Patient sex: M
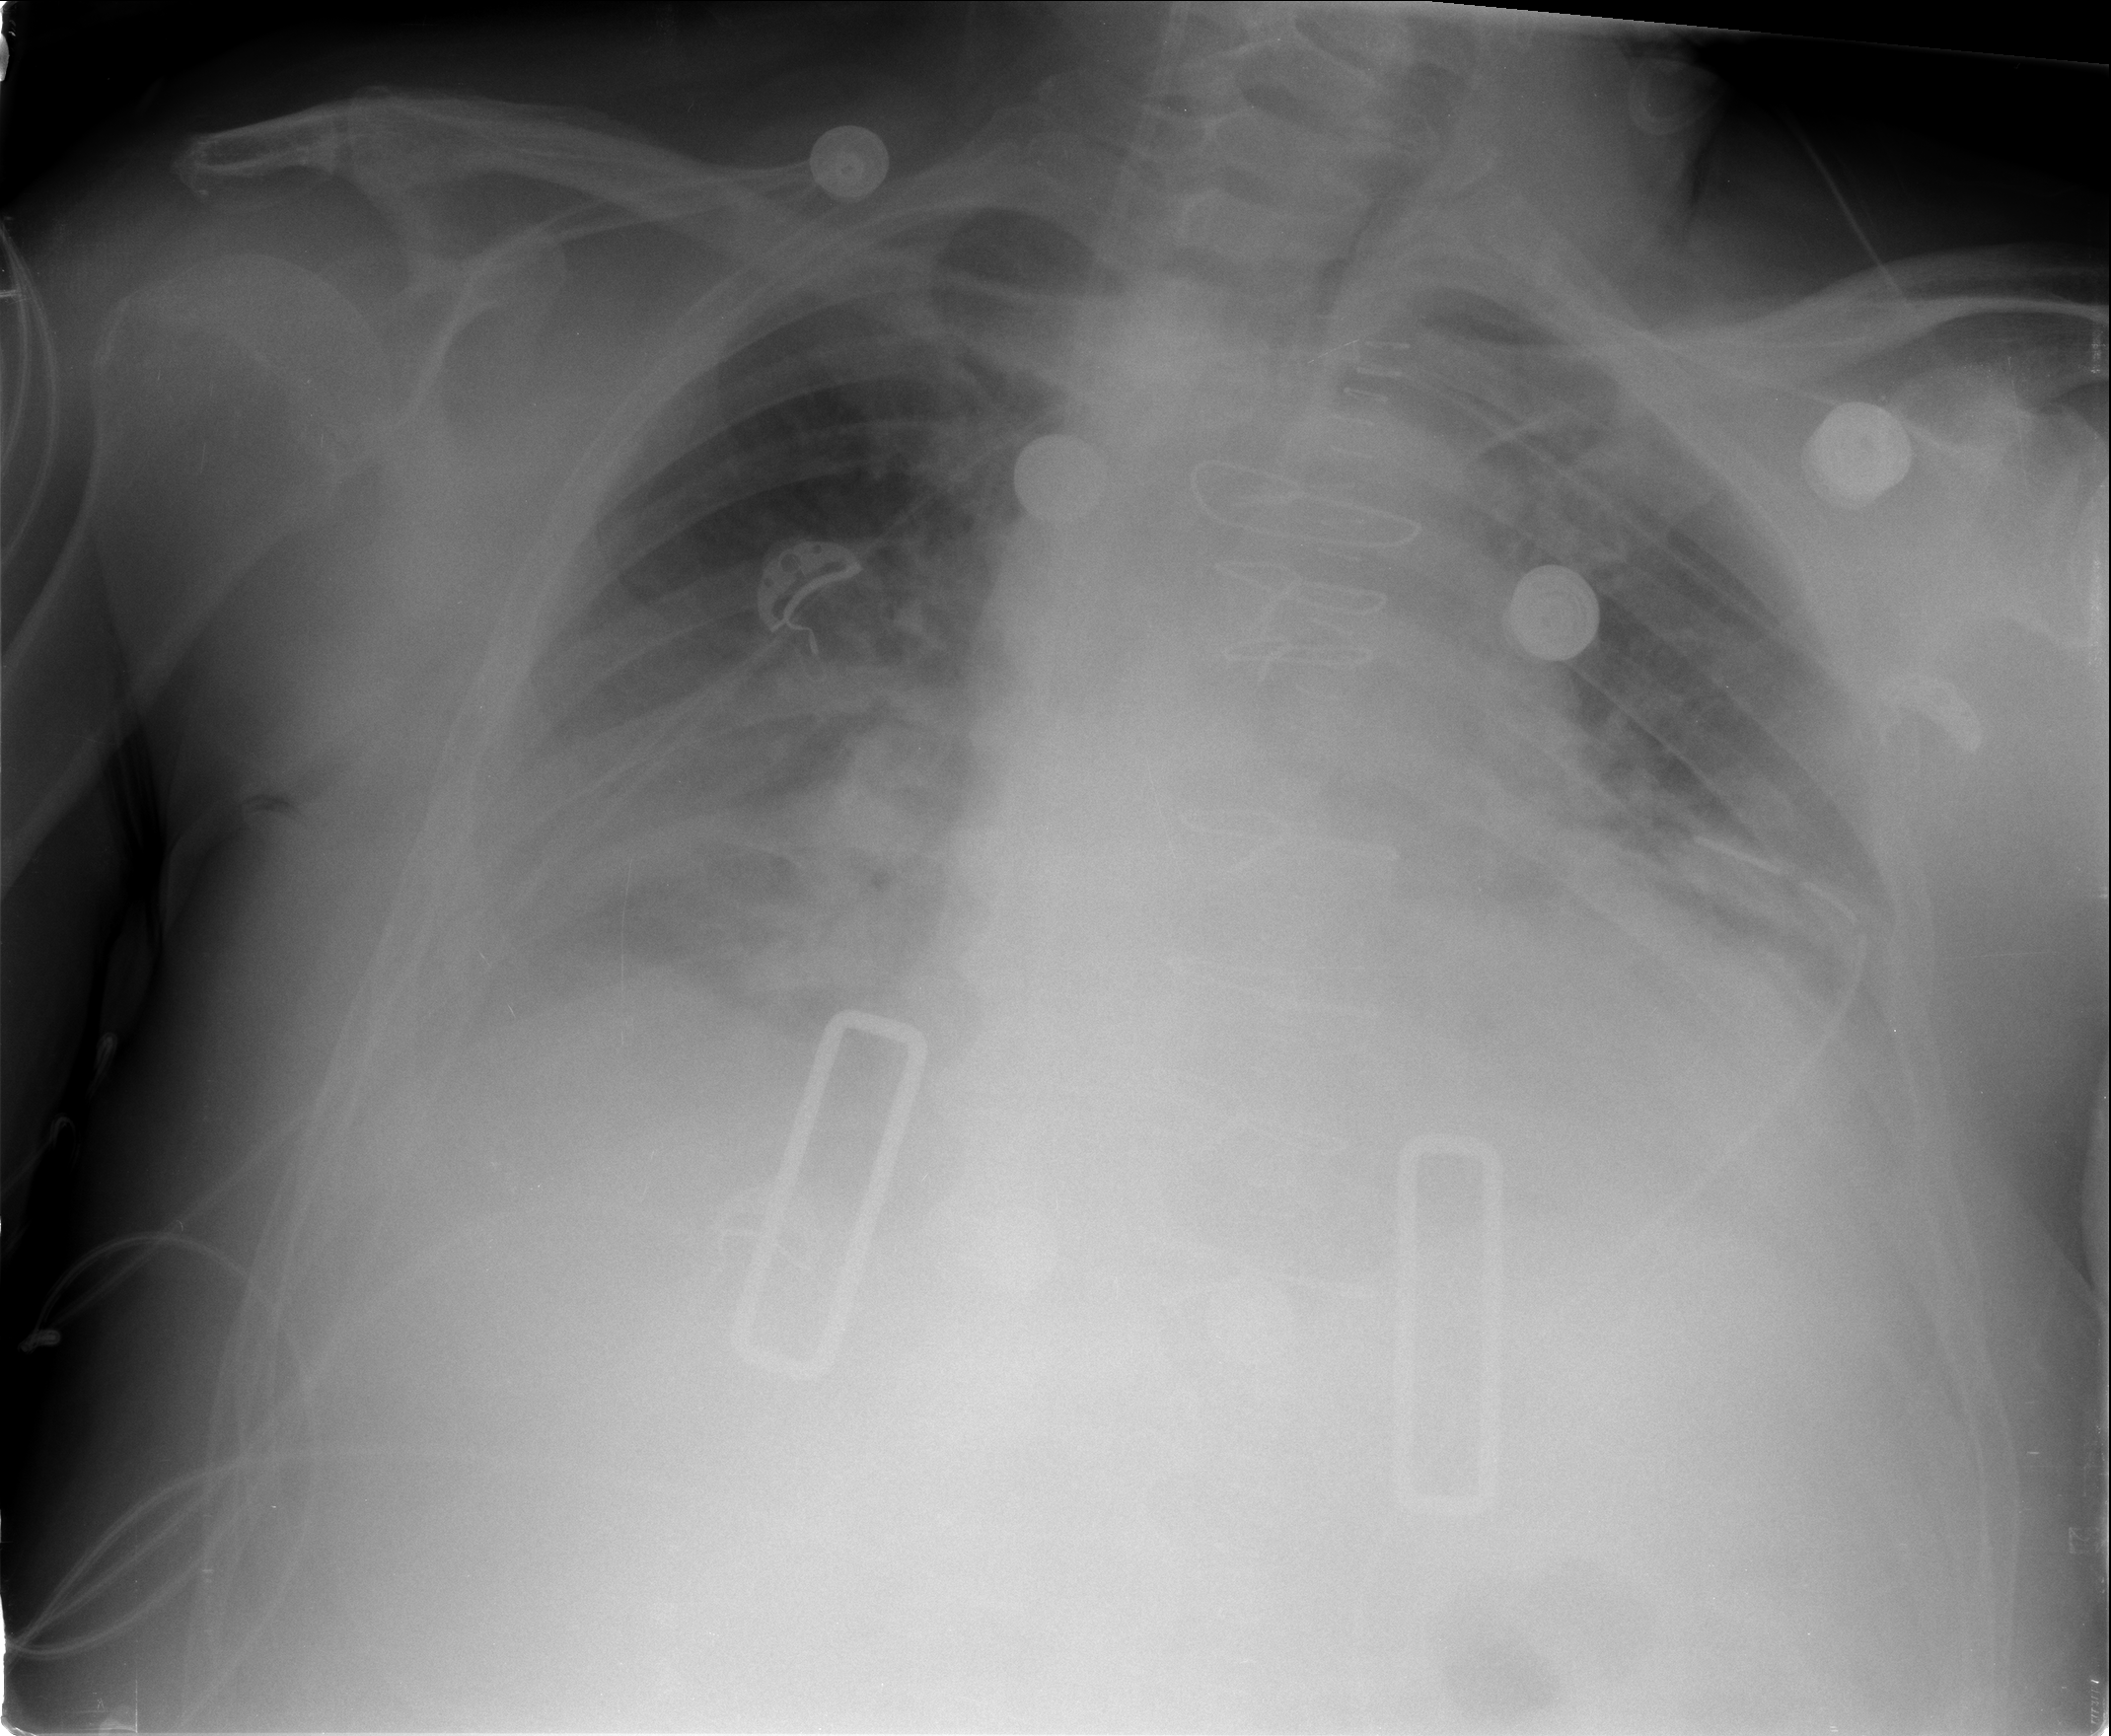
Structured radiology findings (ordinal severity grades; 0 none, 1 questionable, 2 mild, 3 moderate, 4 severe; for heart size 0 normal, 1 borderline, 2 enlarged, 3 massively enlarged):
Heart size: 2
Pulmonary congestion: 3
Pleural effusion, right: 2
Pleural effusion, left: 2
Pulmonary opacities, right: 3
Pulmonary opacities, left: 2
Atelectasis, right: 3
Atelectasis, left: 2